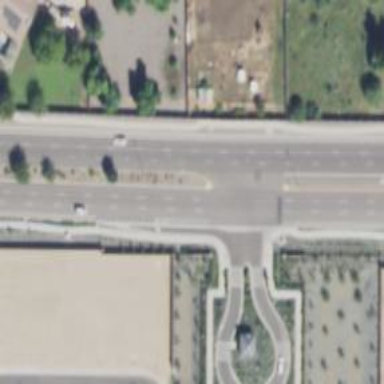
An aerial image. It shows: Stop road.